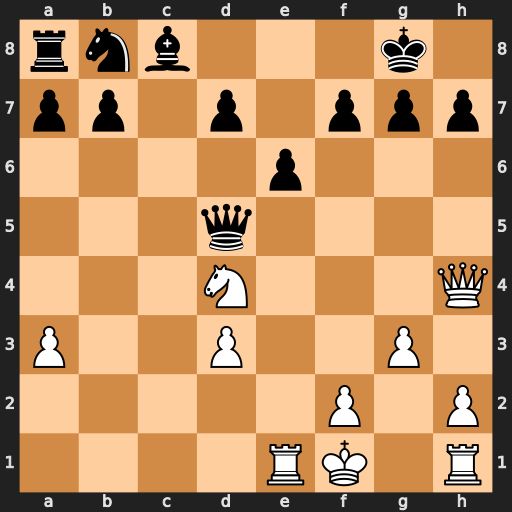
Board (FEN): rnb3k1/pp1p1ppp/4p3/3q4/3N3Q/P2P2P1/5P1P/4RK1R
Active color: w
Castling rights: -
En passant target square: -
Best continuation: Qd8#